Question: I am trying to plot a figure with two x-axis, which are non-linear to each other, with matplotlib. The plot I want to get is like this:

Basically, the age is dependent on red shift. It's non linear and need to be calculated. I want to make both age and red shift as x-axis. How can I make it?
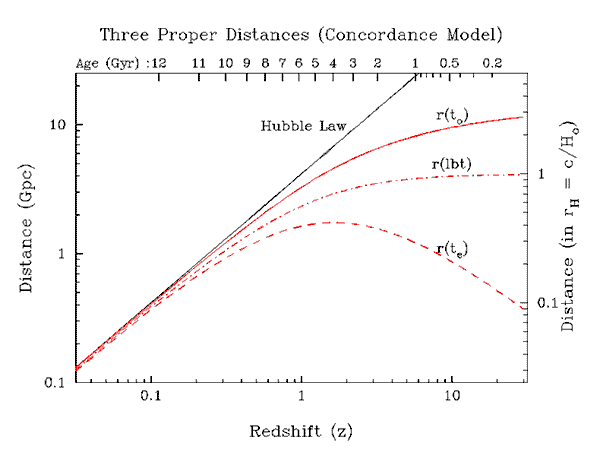
Answer: The function 'twiny()' may be what you're looking for.
'''
import matplotlib.pyplot as plt
plt.loglog(range(100))
ax1 = plt.gca()
ax2 = ax1.twiny()
ax2.set_xticks([100,80,50])
ax2.set_xticklabels(['0','1','2'])
ax1.set_xlabel('redshift')
ax2.set_xlabel('age')
plt.show()
'''
<URL>